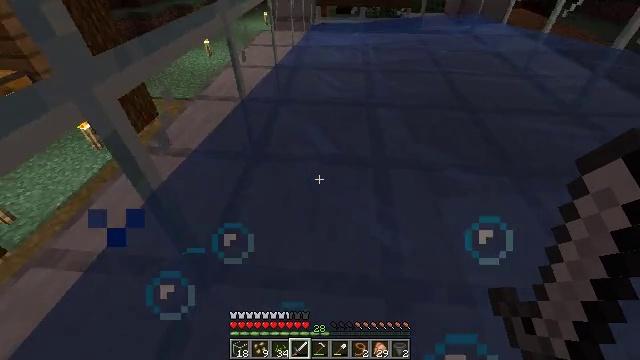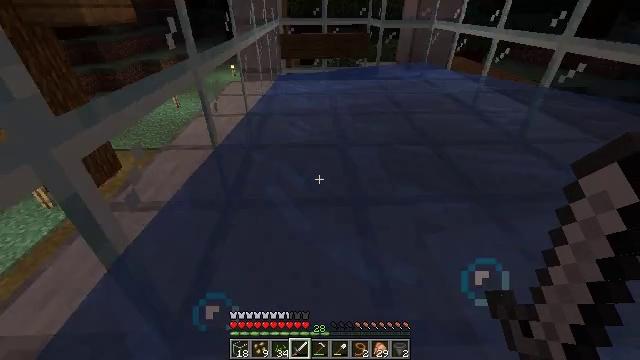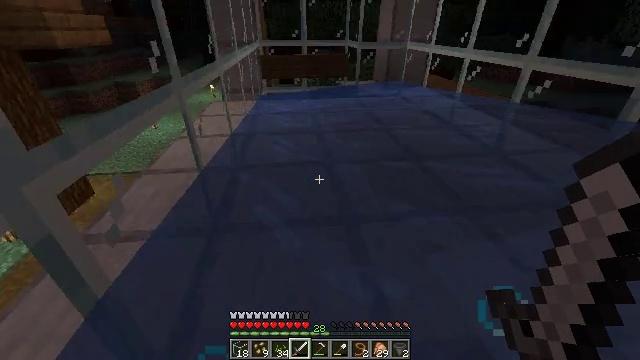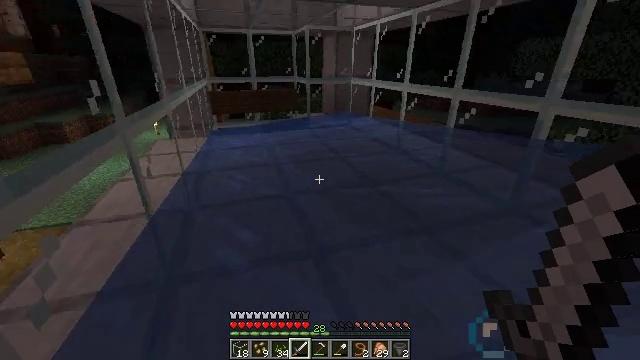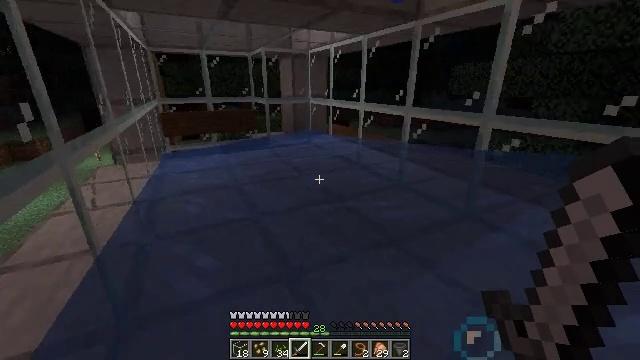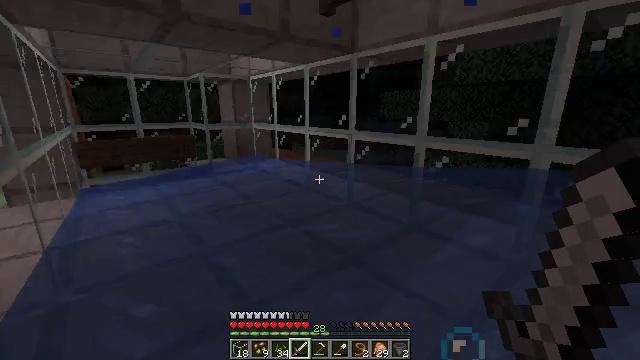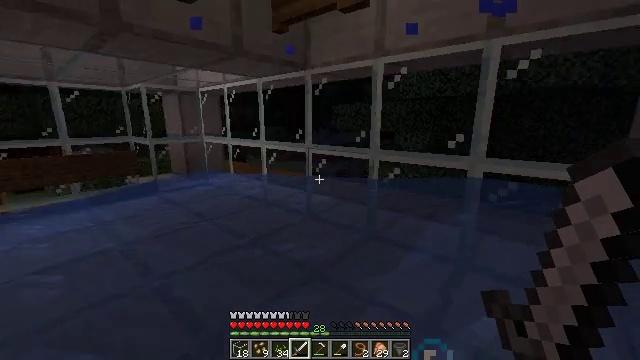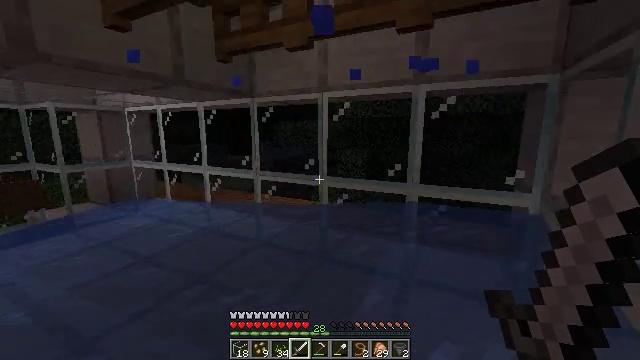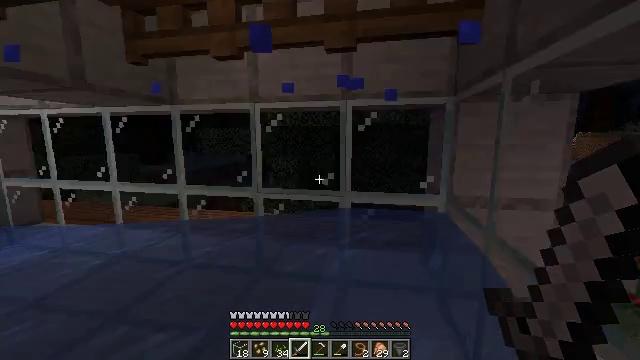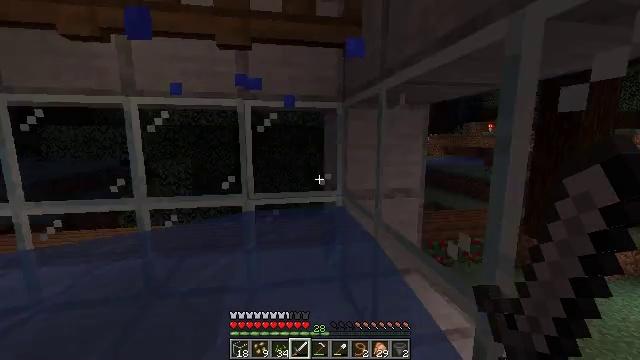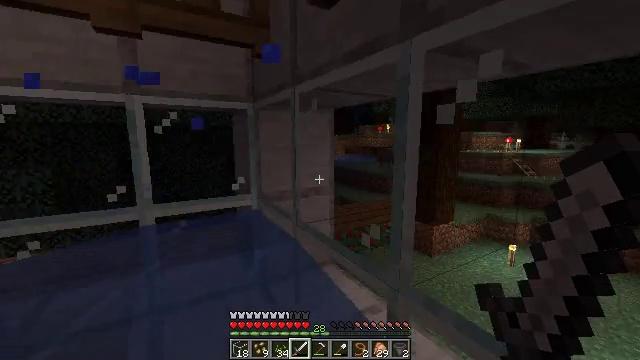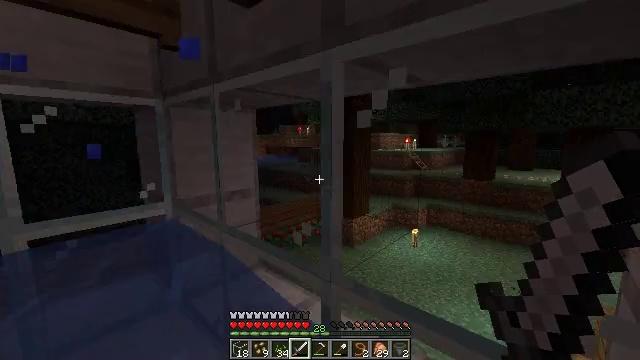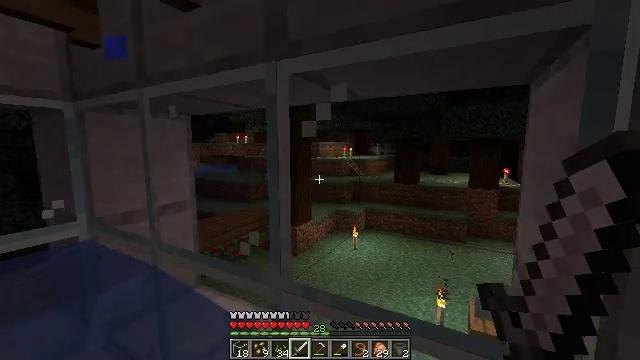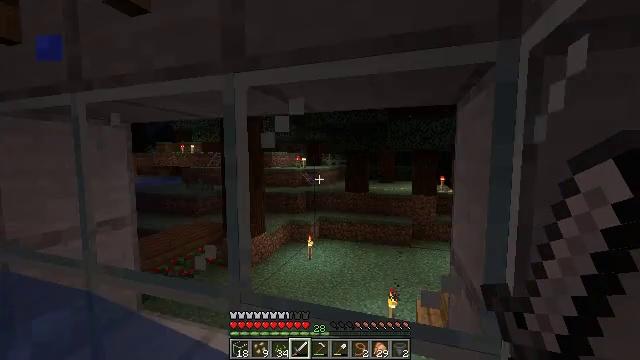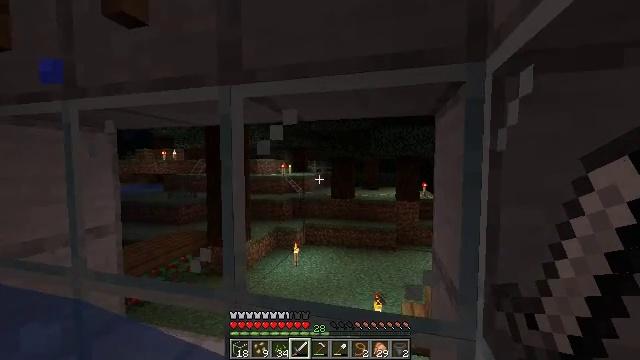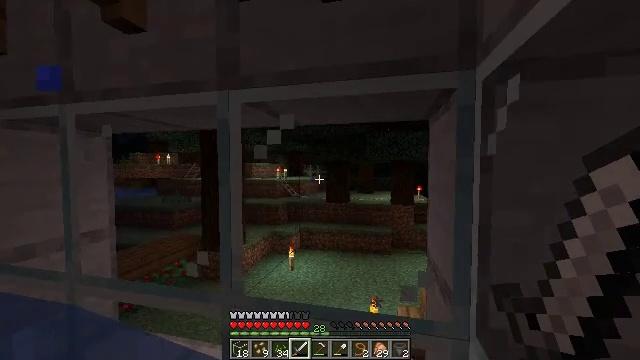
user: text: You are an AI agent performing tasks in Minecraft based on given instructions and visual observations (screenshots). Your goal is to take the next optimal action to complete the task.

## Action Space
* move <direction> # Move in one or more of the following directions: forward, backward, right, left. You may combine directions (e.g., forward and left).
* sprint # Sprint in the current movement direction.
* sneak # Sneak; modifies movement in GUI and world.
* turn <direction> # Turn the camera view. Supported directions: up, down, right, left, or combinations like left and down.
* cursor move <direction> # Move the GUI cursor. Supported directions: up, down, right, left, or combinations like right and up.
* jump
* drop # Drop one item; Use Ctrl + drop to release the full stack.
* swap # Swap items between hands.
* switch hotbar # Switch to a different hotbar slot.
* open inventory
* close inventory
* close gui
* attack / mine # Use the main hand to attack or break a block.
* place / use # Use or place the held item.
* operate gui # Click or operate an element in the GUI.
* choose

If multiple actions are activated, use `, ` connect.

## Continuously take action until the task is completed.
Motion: motion action
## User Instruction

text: Destroy the glass.
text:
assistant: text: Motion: sneak, turn right and up
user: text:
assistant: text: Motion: sneak, turn right and up
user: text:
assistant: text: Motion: sneak, turn right and up
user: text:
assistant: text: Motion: sneak, turn right and up
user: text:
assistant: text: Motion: turn right and up
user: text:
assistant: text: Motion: turn right and up
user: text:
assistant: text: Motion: turn right and up
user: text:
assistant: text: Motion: turn right and up
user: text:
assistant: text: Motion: turn right
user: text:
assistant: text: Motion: turn right
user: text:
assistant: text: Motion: turn right
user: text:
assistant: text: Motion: turn right and up
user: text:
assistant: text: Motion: turn right and up
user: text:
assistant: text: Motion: turn right and up
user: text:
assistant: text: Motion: turn right
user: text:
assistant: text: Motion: turn up
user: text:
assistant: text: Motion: turn right and up
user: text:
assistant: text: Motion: turn right and up
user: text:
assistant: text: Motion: turn right and up
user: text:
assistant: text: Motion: turn right and up
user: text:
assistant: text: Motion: turn right and up
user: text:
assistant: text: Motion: turn right and up
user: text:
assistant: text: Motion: turn up
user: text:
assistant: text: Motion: turn up
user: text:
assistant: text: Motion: turn left and up
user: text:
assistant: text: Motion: turn left and up
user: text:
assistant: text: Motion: turn left and up
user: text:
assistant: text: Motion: turn left
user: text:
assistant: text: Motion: turn left and down
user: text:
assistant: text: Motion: use / place